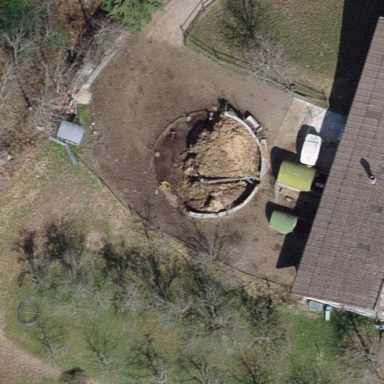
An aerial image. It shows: Storage tank with man-made structure.